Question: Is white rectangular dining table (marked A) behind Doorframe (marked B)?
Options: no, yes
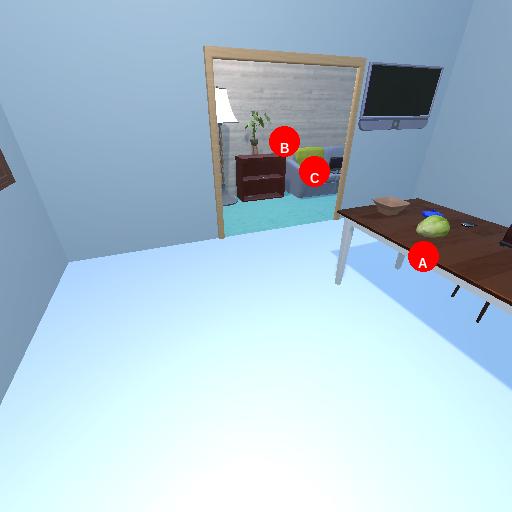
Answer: no